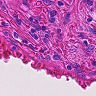
Metastatic tissue present: no